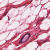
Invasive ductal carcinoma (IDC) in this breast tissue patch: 0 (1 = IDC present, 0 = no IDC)